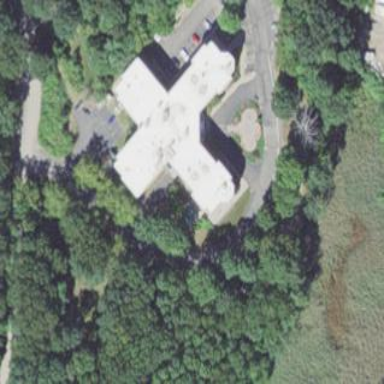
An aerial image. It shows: Building.